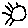
Label: sun